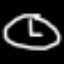
Label: clock